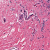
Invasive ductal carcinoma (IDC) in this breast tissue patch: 0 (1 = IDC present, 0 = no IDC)